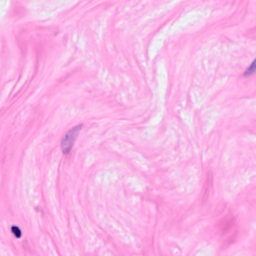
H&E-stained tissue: Breast